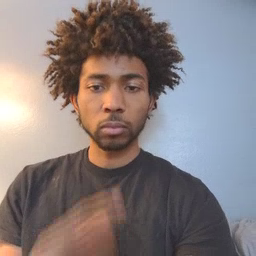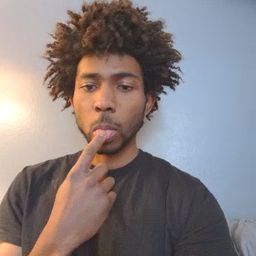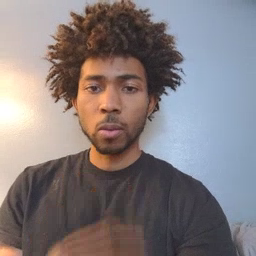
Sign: tongue